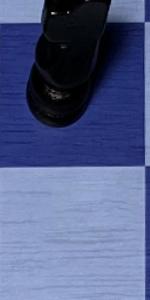
Label: Empty